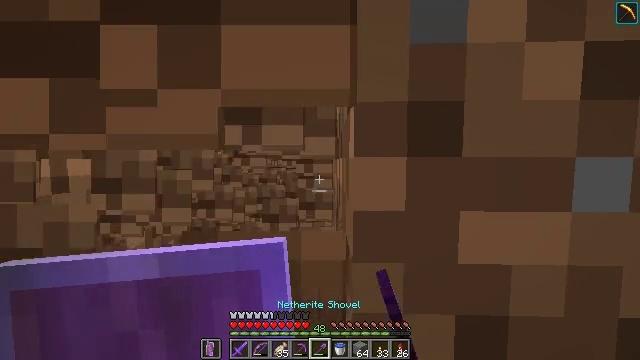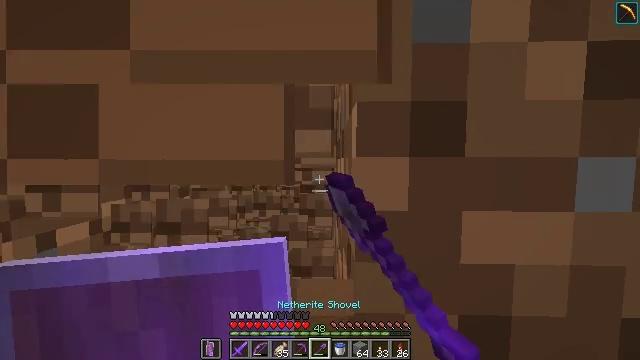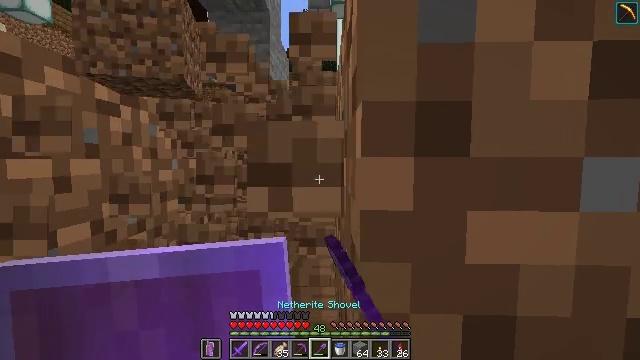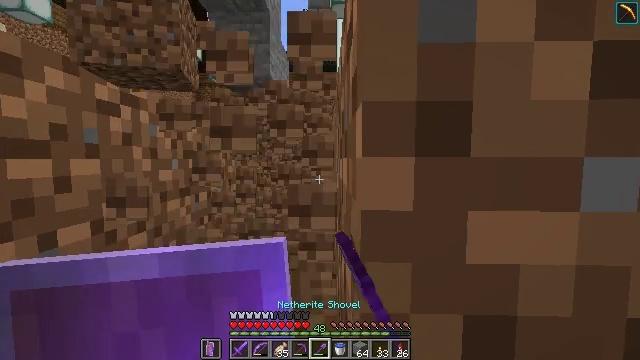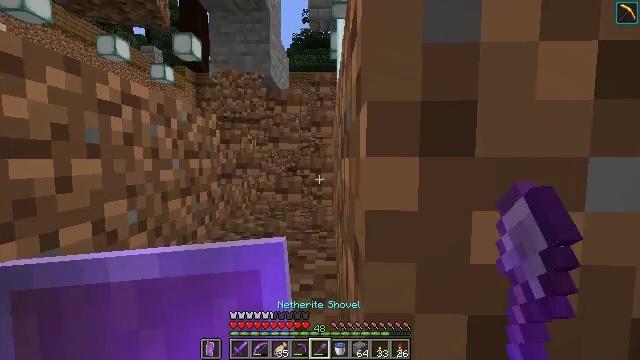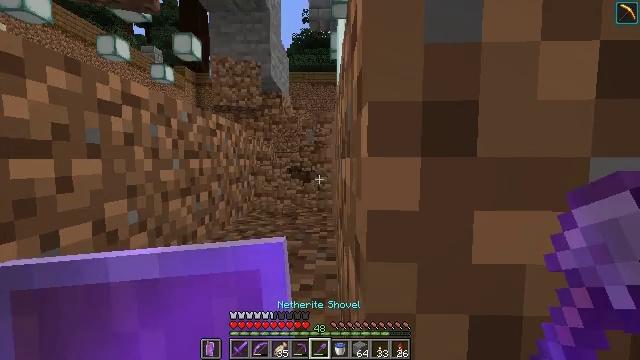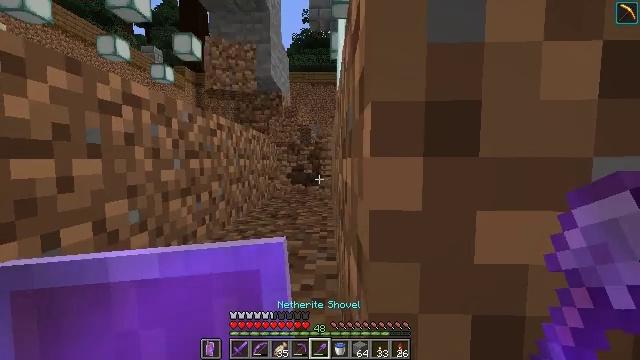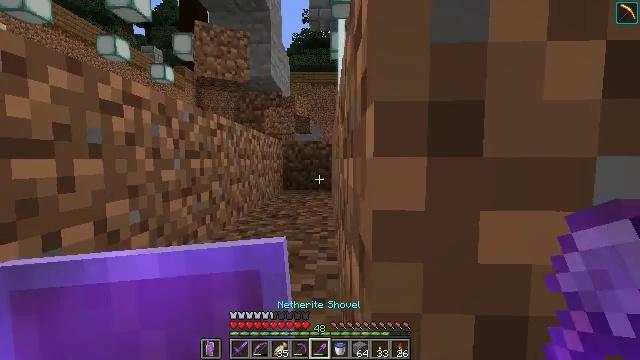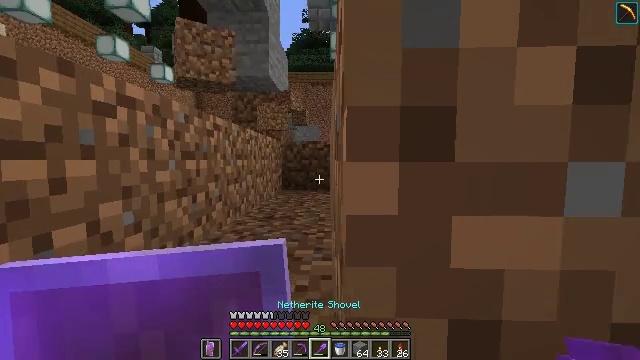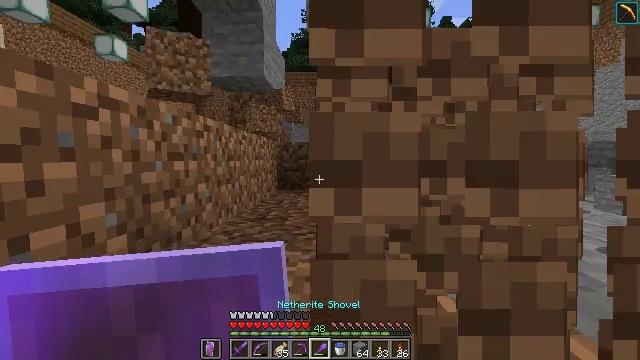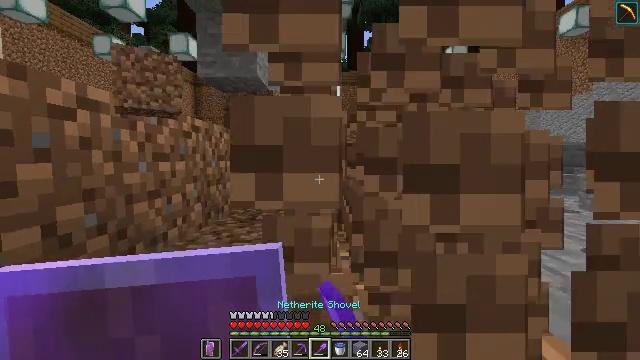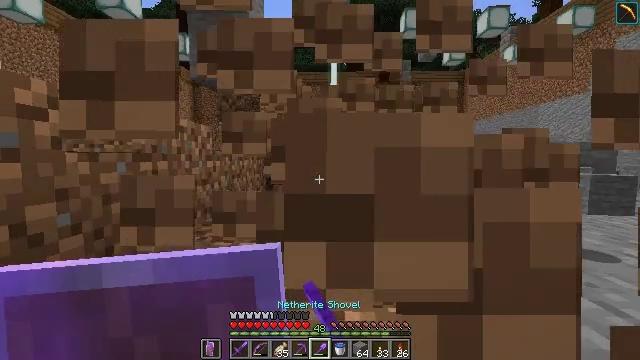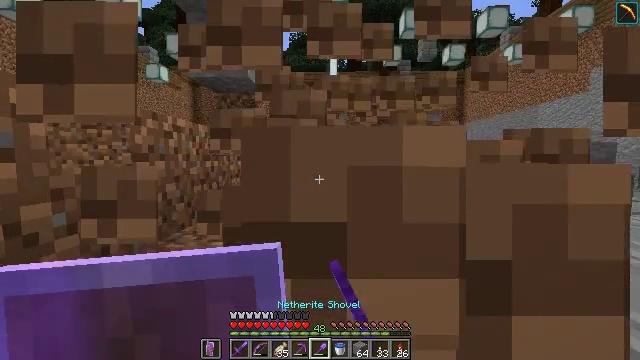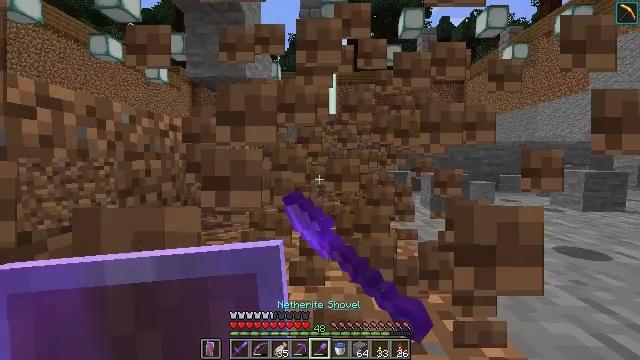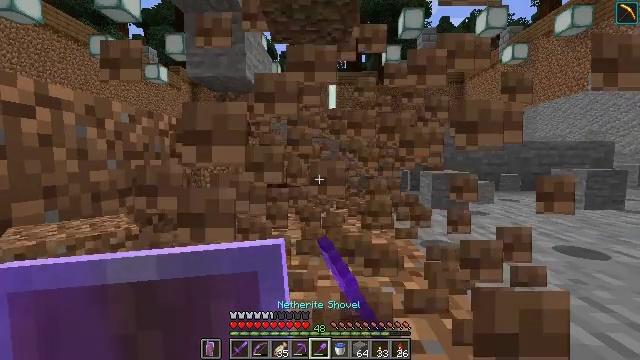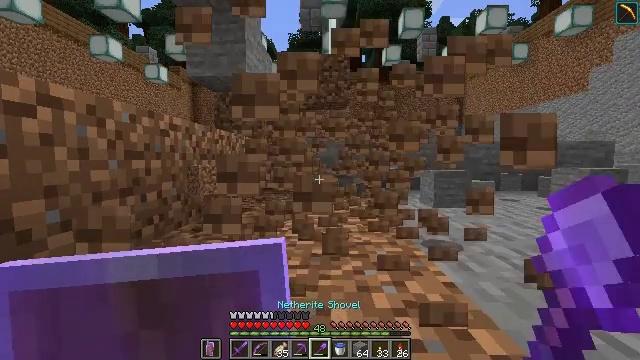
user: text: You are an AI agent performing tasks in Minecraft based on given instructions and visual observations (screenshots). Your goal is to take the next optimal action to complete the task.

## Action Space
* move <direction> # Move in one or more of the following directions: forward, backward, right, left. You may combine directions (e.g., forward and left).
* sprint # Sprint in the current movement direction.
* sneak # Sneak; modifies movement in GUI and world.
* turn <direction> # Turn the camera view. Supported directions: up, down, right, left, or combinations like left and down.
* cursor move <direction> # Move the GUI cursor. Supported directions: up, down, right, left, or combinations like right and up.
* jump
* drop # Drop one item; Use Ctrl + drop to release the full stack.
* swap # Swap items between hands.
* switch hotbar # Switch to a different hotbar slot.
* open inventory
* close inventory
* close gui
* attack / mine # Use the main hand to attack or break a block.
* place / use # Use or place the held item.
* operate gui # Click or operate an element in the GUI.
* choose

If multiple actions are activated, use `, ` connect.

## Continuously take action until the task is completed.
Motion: motion action
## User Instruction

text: Get dirt block.
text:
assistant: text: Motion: move forward, attack / mine
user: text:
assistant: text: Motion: move forward, attack / mine
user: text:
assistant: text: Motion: move forward, attack / mine
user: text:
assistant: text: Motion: move forward, attack / mine
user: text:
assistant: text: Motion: move forward, attack / mine
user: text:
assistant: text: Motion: move forward, attack / mine
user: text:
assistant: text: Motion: move forward, attack / mine
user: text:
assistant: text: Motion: move forward and move right, attack / mine
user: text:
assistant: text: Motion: move forward and move right, attack / mine
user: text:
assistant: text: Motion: move forward and move right, attack / mine
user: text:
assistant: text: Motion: move forward, attack / mine
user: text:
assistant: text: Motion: move forward, attack / mine
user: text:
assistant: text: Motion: move forward, attack / mine
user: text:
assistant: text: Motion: move forward, attack / mine
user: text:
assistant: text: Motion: move forward, attack / mine
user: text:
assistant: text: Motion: move forward, attack / mine
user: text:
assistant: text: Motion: move forward, attack / mine
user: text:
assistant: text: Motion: move forward, attack / mine
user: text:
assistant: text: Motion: move forward, attack / mine
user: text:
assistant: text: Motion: move forward, attack / mine
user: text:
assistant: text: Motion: move forward, attack / mine
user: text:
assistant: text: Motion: move forward, attack / mine
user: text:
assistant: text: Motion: move forward, attack / mine
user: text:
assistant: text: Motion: move forward, attack / mine
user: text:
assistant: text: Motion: move forward, attack / mine
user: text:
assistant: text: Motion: move forward, attack / mine
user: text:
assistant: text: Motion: move forward and move left, attack / mine
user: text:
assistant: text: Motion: move forward and move left, attack / mine
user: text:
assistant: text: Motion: move forward and move left, attack / mine
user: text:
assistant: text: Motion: move forward and move left, attack / mine